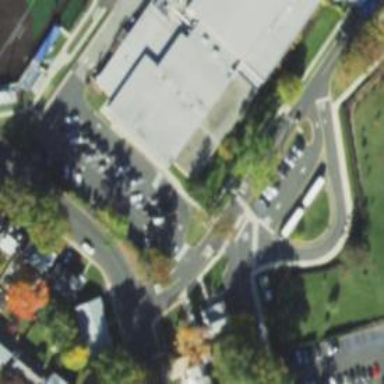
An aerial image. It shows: Marked crossing on the road.